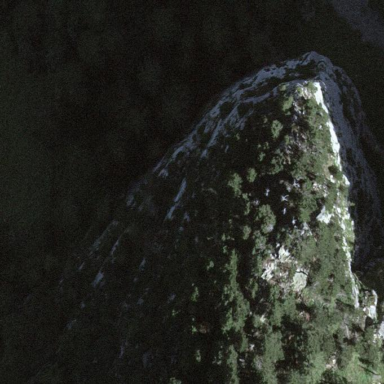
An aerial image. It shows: View of natural rock.